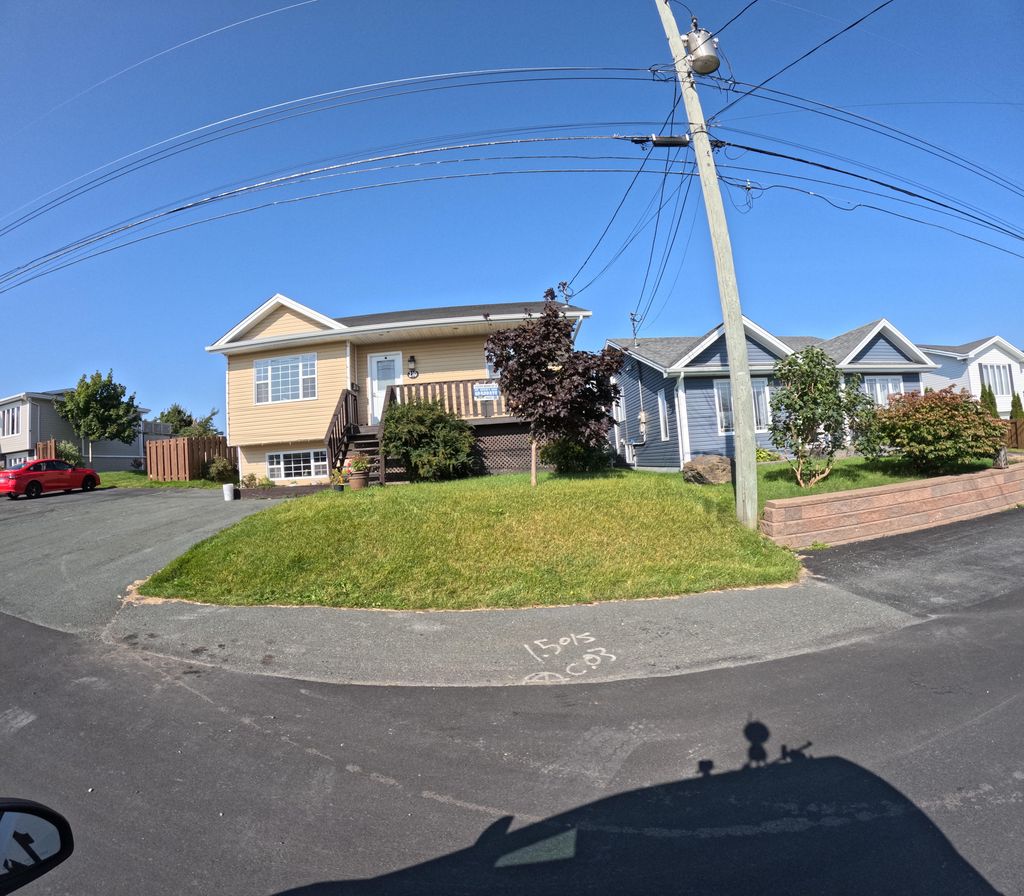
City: st_johns